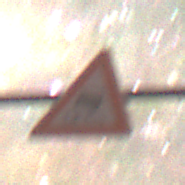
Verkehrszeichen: SchleuderOderRutschgefahr
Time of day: Night
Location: Outdoor (Nature)
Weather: Clear
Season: NotSpecified
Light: Natural